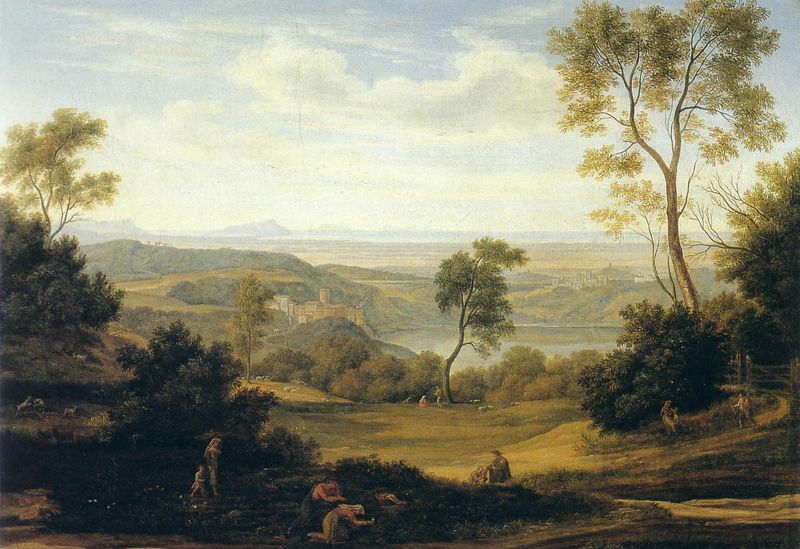
Titel: Nemisee
Künstler: Joseph Anton Koch
Standort: Karlsruhe
Institution: Privatbesitz
Schlagwörter: baum, berg, blau, blätter, gemälde, himmel, körper, laub, mann, schatten, wasser, wolken, baumstämme, bäume, fluss, frauen, gelb, grün, landschaft, menschen, ocker, see, sitzen, stadt, ufer, äste, blume, blumen, braun, frau, hell, licht, männer, weiss, gebäude, gras, park, rasen, schloss, tiere, weg, wiese, wolke, zaun, beige, malerei, architektur, mensch, öl, ast, baumstamm, ebene, feld, felder, ferne, gräser, horizont, häuser, hügel, natur, strauch, weide, weite, zweige, busch, büsche, gatter, gebüsch, gewässer, kirche, pfad, sonne, sträucher, wiesen, land, gold, kind, mutter, personen, person, pflanze, pflanzen, sanft, tal, wald, arbeit, bauern, turm, pflücken, sommer, italien, ort, vedute, ernte, berge, gebirge, gipfel, dorf, tag, herbst, idylle, arbeiter, figuren, romantik, staffage, spielen, bauer, tor, bucht, bücken, burg, idyllisch, lichtung, ruinen, flora, villa, jesus, hügelig, wanderer, fauna, fernsicht, lindgrün, schafe, hirte, hirten, schäfer, bewaldet, staffagefiguren, suche, asser, wandere, ideallandschaft, fauen, chatten, landcshaft, ydill, ährenleser